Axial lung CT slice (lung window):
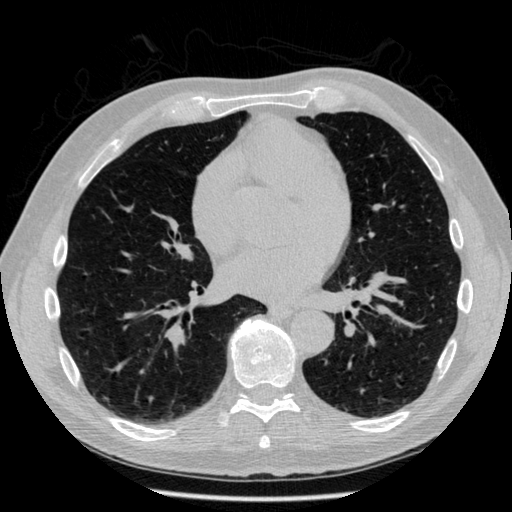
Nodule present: no